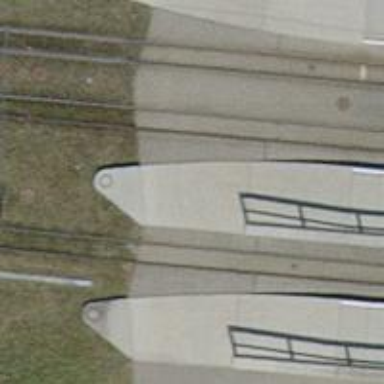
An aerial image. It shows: Railway crossing.